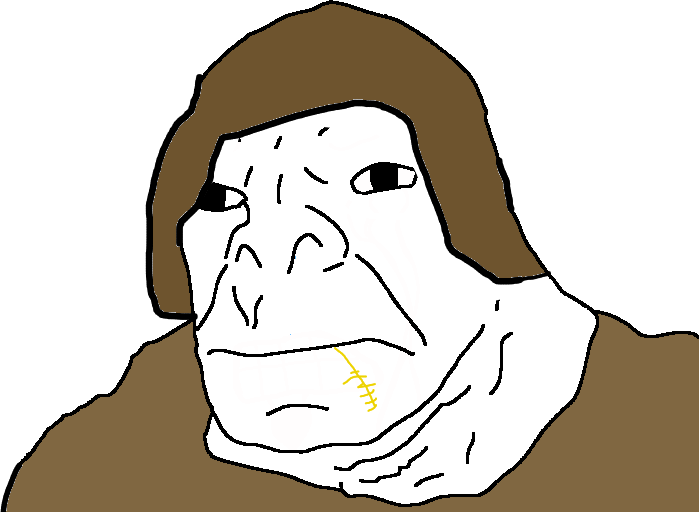
Label: 5_Craig